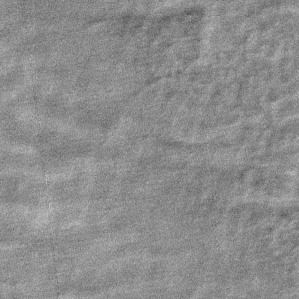
Label: frost